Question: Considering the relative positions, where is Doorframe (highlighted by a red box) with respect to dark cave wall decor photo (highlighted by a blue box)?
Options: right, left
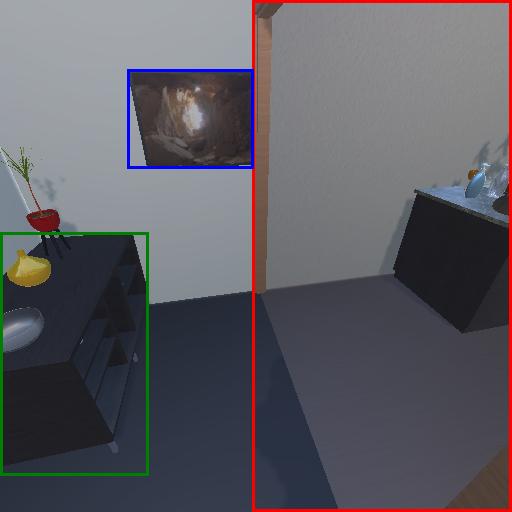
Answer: right